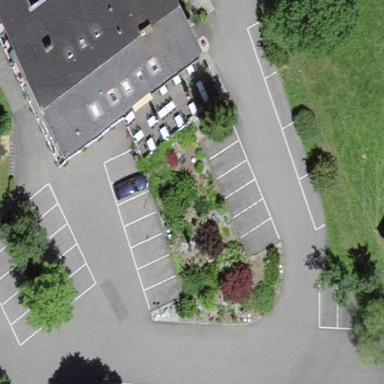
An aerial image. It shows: Parking area with surface.